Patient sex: F
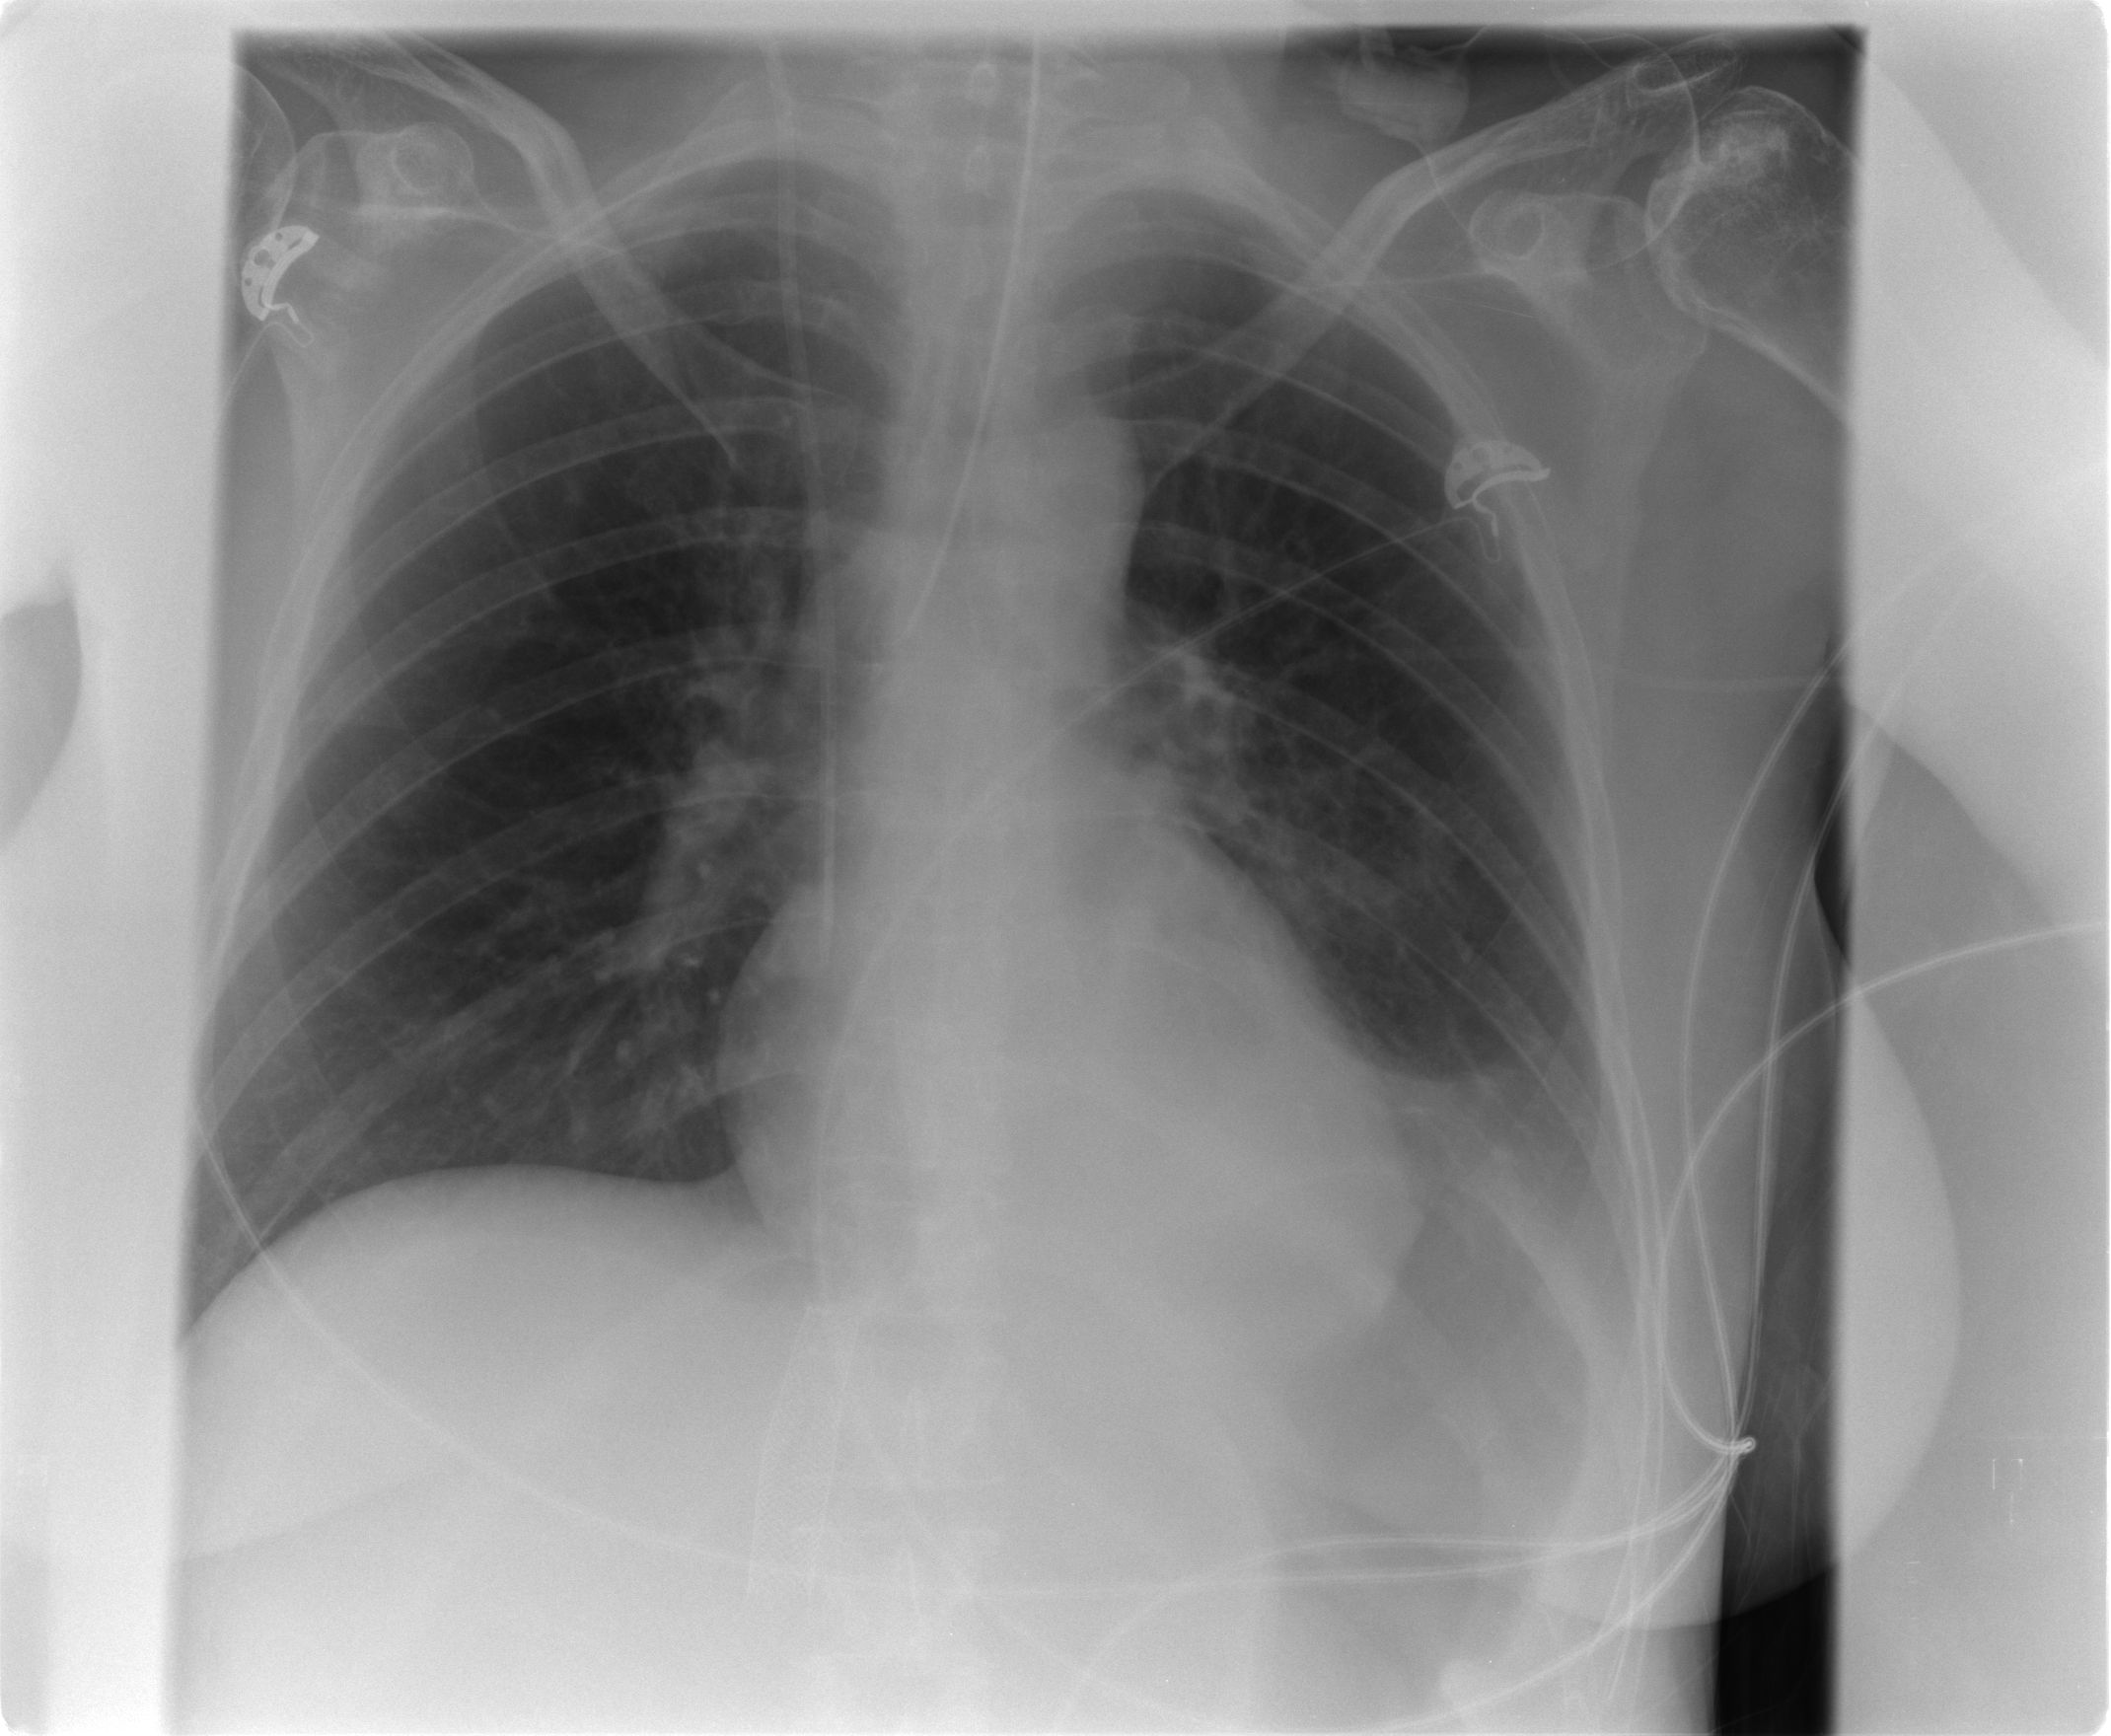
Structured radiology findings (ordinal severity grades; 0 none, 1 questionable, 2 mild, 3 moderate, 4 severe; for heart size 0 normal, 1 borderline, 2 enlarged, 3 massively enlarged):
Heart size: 0
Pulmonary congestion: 0
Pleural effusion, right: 0
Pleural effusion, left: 0
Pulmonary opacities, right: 0
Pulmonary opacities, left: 0
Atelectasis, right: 0
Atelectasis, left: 3